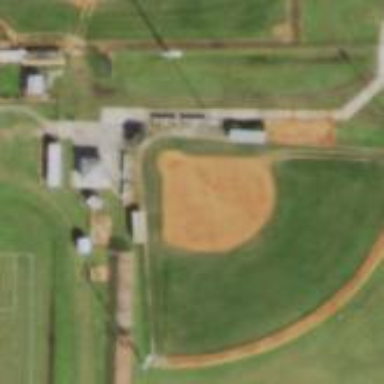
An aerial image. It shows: Baseball pitch for leisure and sports activities.